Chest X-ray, PA view. Patient: 19 years old, sex F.
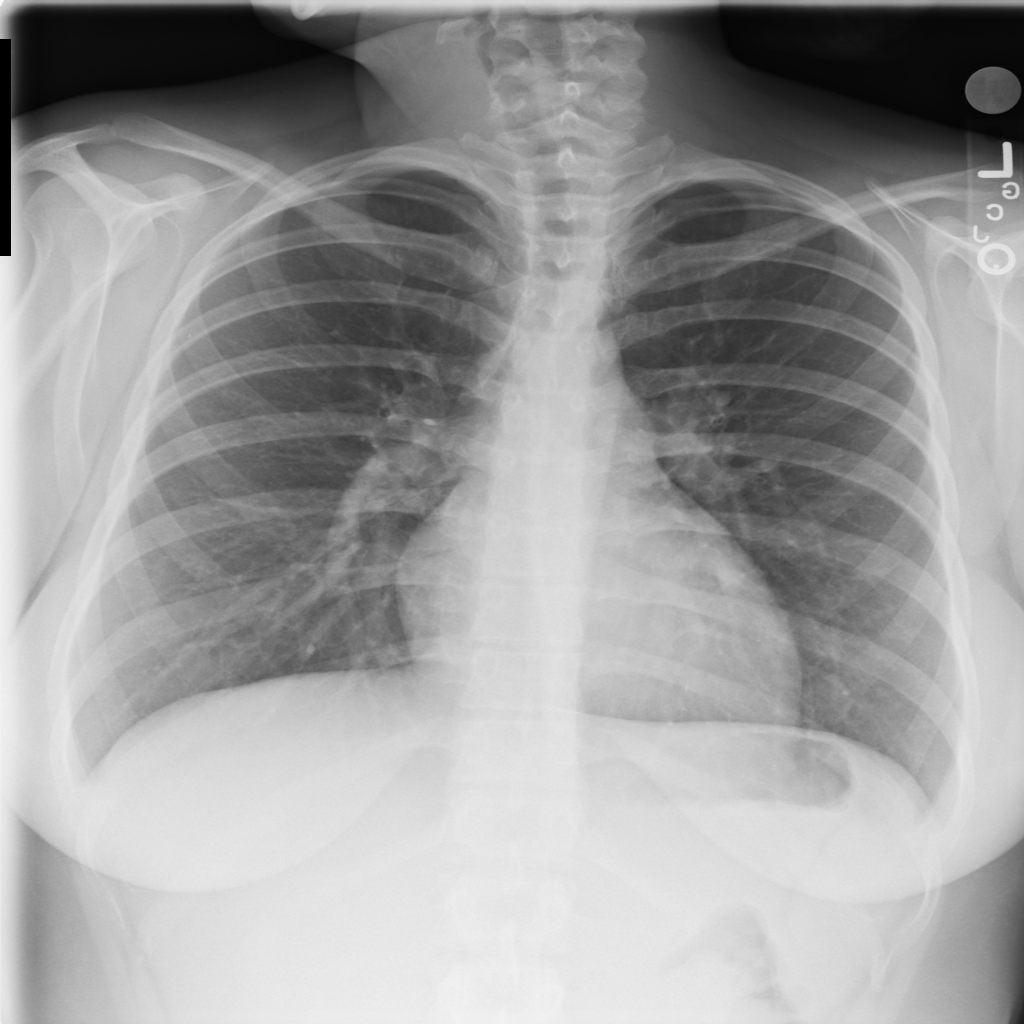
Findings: No Finding